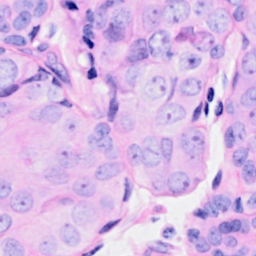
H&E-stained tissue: Breast